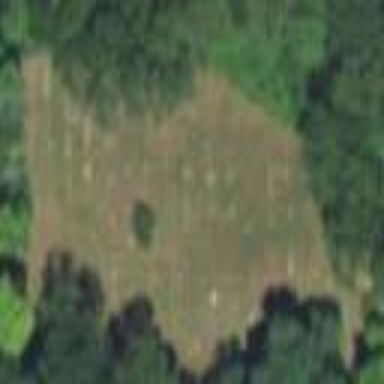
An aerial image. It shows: Cemetery.